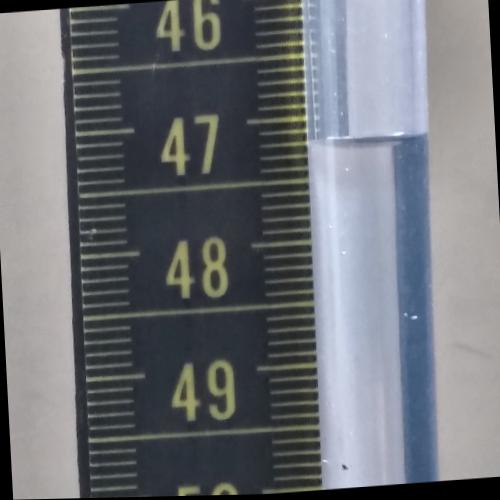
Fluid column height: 47.2 cm